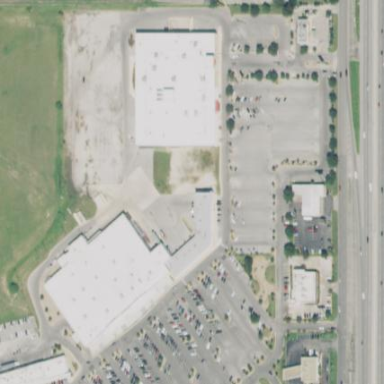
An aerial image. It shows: Retail area.